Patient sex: M
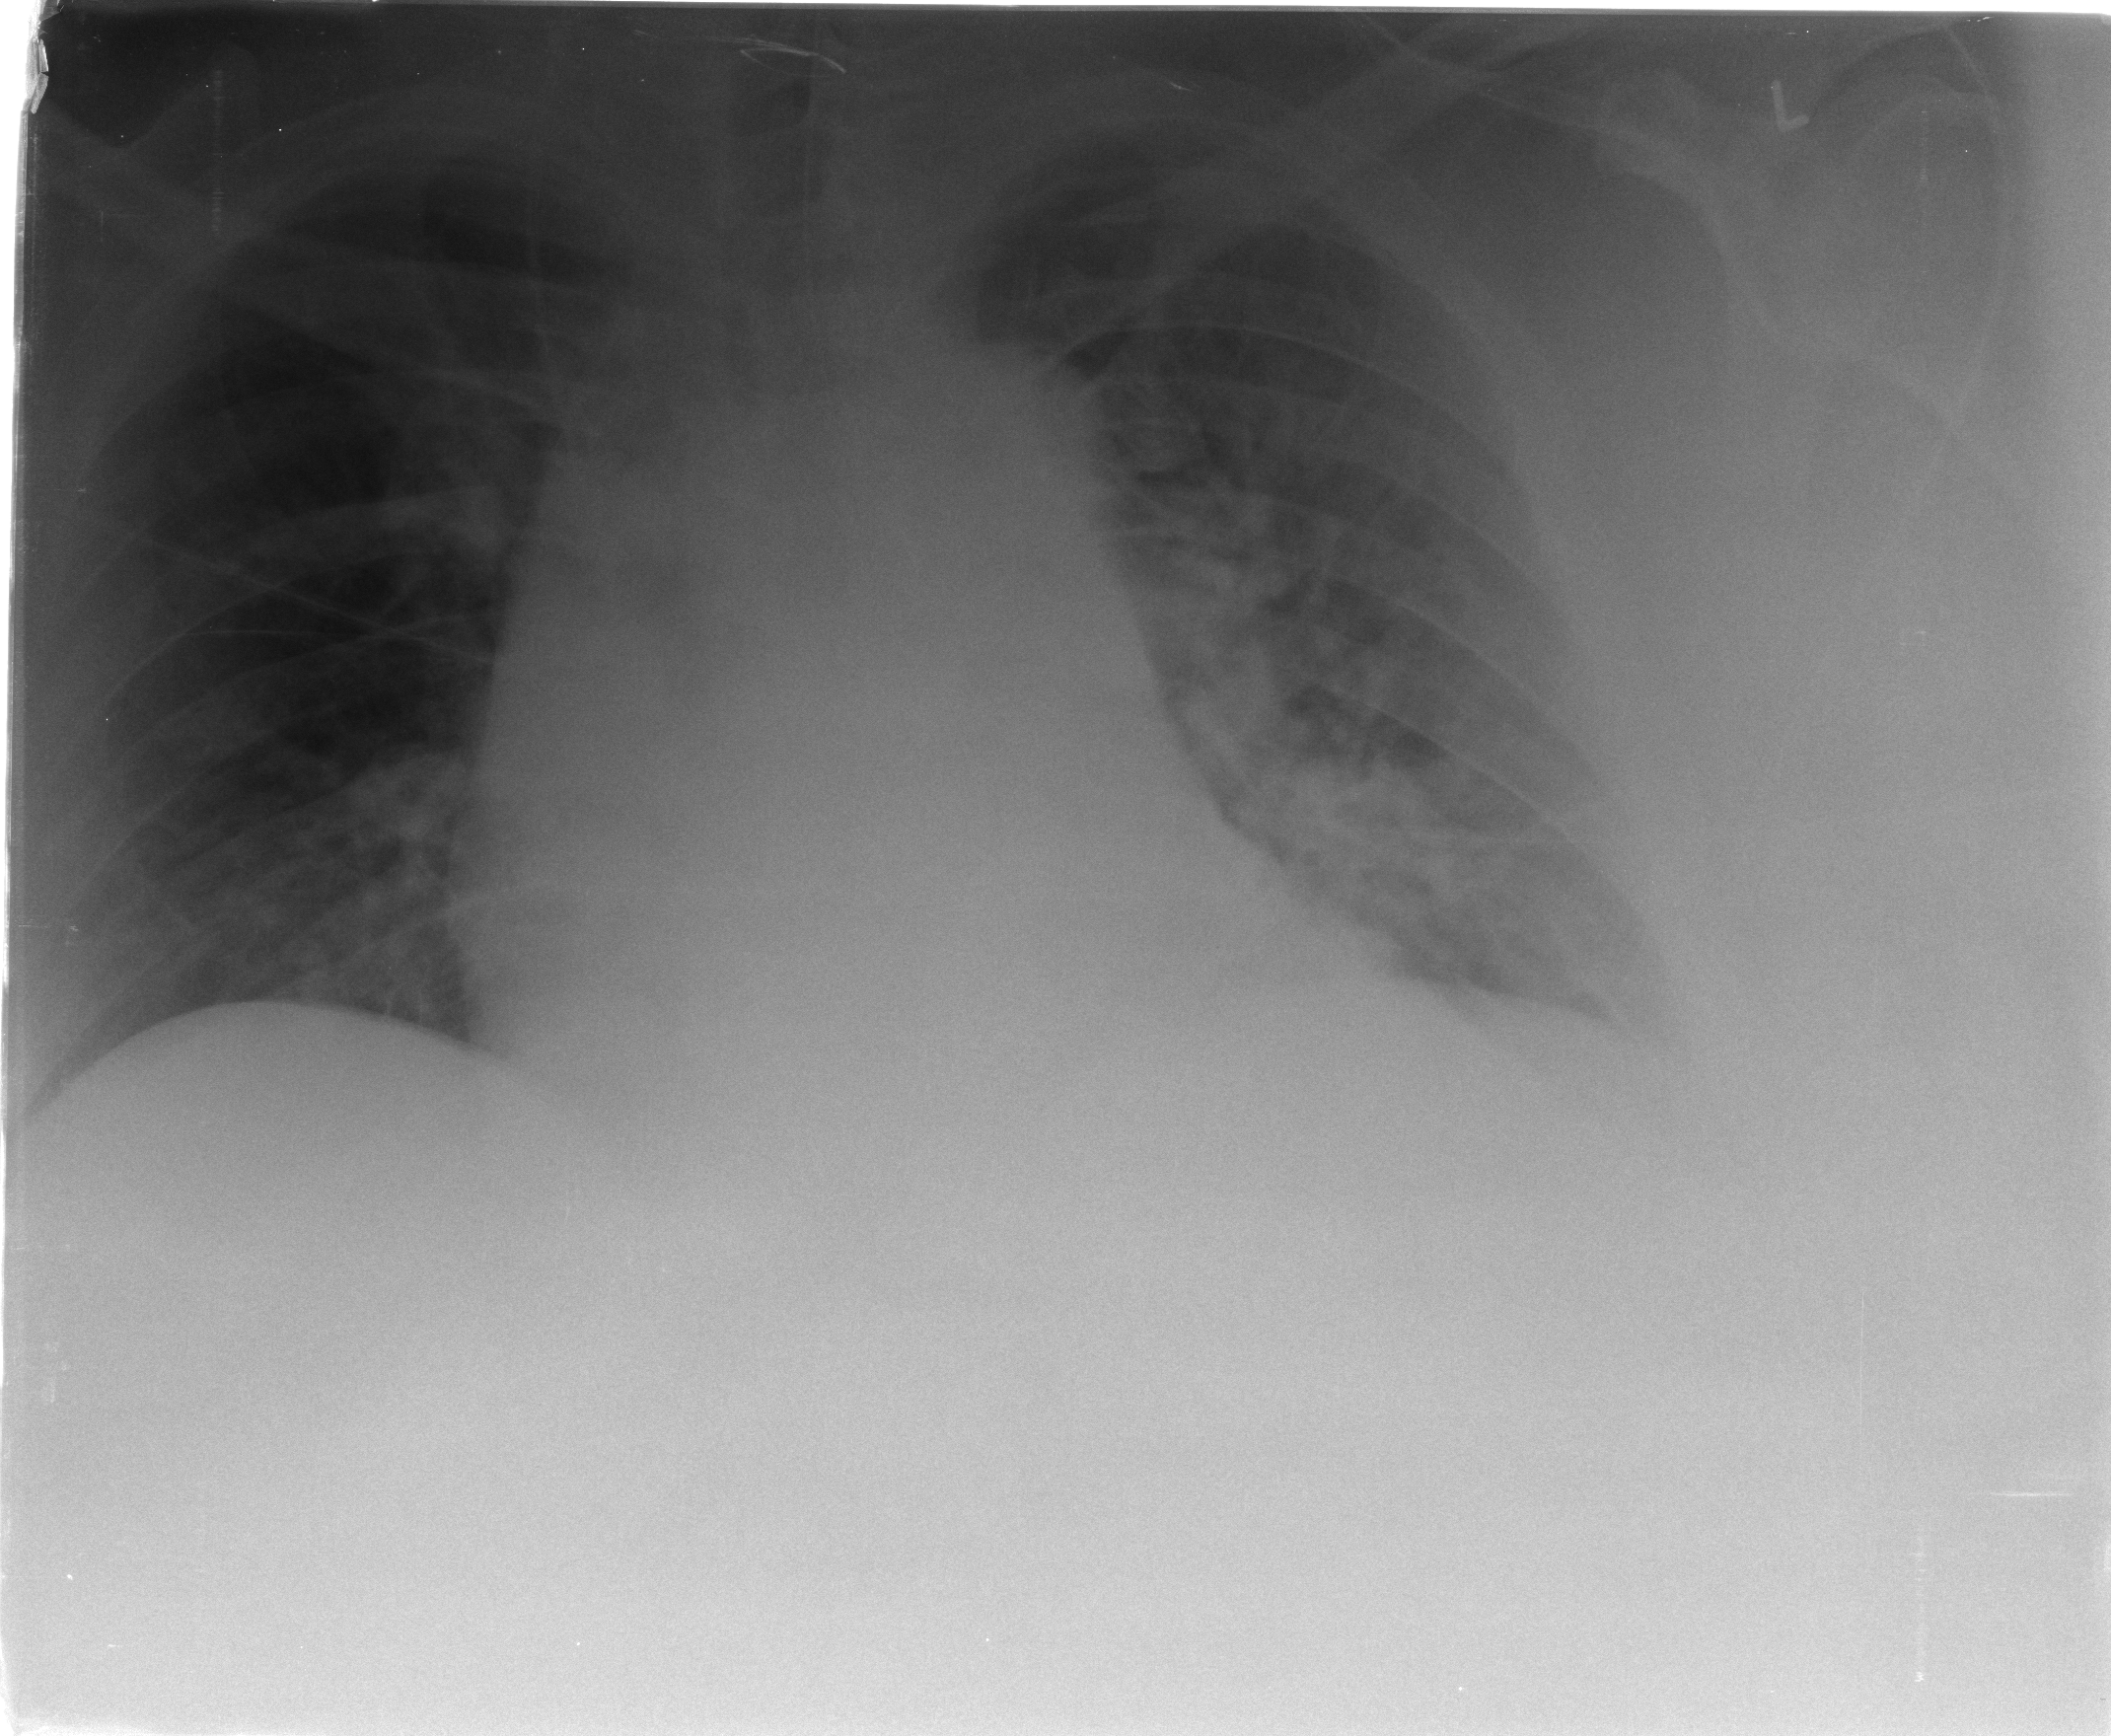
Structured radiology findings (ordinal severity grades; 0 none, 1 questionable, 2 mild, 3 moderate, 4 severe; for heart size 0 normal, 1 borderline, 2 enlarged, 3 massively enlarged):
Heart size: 2
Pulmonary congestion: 1
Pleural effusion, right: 0
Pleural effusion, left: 0
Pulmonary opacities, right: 0
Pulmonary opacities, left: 2
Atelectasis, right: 0
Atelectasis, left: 0